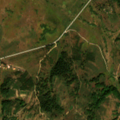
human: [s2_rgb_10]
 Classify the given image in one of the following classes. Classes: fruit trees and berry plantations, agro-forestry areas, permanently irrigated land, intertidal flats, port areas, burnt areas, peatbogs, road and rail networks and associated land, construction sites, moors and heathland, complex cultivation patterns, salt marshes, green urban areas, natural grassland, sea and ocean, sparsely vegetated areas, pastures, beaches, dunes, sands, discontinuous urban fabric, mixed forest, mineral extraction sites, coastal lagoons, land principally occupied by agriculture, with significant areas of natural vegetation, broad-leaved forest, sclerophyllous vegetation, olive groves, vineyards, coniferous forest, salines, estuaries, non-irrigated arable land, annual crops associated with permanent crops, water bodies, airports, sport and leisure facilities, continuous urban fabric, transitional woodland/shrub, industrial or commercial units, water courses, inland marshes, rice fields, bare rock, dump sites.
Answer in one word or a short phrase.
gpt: complex cultivation patterns, natural grassland, transitional woodland/shrub